Question:
i was trying to let the 'ListView' on 'Scroll' pass the transparent area in the 'ImageView', like (Android Market) style, but it wont.
I've tried to set 'Padding' to the 'ListView' and still the problem appears, disable 'Clipping',
- the green area should be transparent.- the red is the list.- and the blue pointer points to sample area that should be
transparent, but the clipping cuts the children's in the list.
any ideas how to solve it?
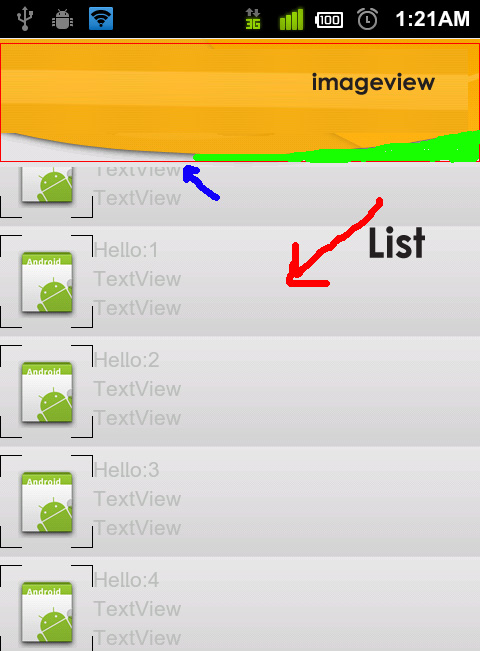
Answer: You can put the ListView and the ImageView inside a FrameLayout and adjust the top padding/margin for the ListView to suit your needs.
This way the ImageView will be drawn on top of the ListView.
Also, make sure that the ImageView doesn't have any background color defined and that the imageview's source png image is transparent.